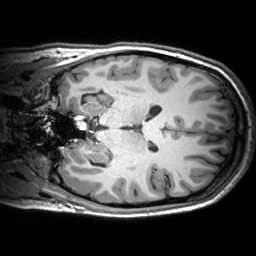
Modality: T1w
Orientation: coronal
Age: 24
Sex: female
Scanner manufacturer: siemens
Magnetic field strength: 3 T
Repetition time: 2.53 s
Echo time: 0.00299 s